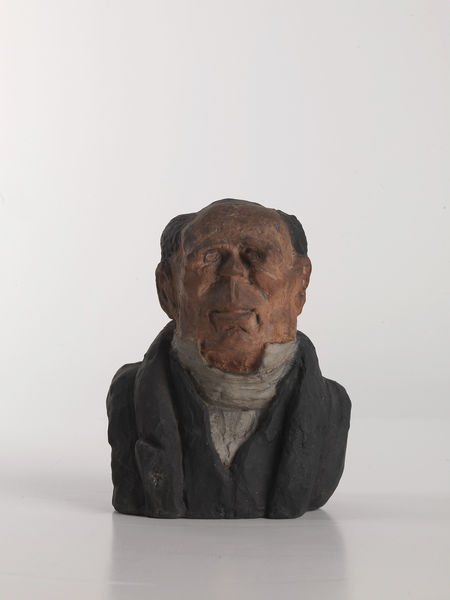
Titel: Benjamin Delessert
Künstler: Honoré Daumier
Standort: Karlsruhe
Institution: Staatliche Kunsthalle Karlsruhe
Schlagwörter: blau, dunkel, haut, kopf, mann, schatten, weiß, grob, braun, brust, bunt, grau, haar, holz, mund, nase, profil, schwarz, skizze, stirn, blick, rot, schal, tuch, beige, expressionismus, alt, anzug, bart, hemd, jacke, arm, arme, augen, falten, gesicht, kragen, stein, weit, bildnis, hals, herr, portrait, porträt, erde, natur, auge, figur, haare, mantel, kaufmann, augenbrauen, frontal, kinn, lippen, ohren, rosa, schultern, vornehm, keramik, skulptur, statue, ton, lächeln, wangen, modell, moderne, lehm, modern, kahl, naiv, amerika, arbeiter, karikatur, dick, büste, glatze, halstuch, lack, plastik, hemdkragen, revers, schick, jacket, weste, foto, lachen, eng, torso, plastisch, mundwinkel, haarkranz, stehkragen, kunst, politiker, halbglatze, daumier, fragment, pfarrer, stirnglatze, wangenknochen, rasiert, schatte, smoking, schütter, binder, halsbinde, museum, freundlich, breit, gefasst, goethe, guss, objekt, modelliert, rumpf, bildhauer, holzskulptur, coloriert, terrakotta, sacko, rever, geschäftsmann, armlos, gegenwart, knete, fleischig, geformt, lächelt, augenn, skkulptur, orhen, gefast, teigig, klatze, foulard, dkasdk, büc´ste, otn, gefasss, nase3, bling